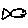
Label: fish